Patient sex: F
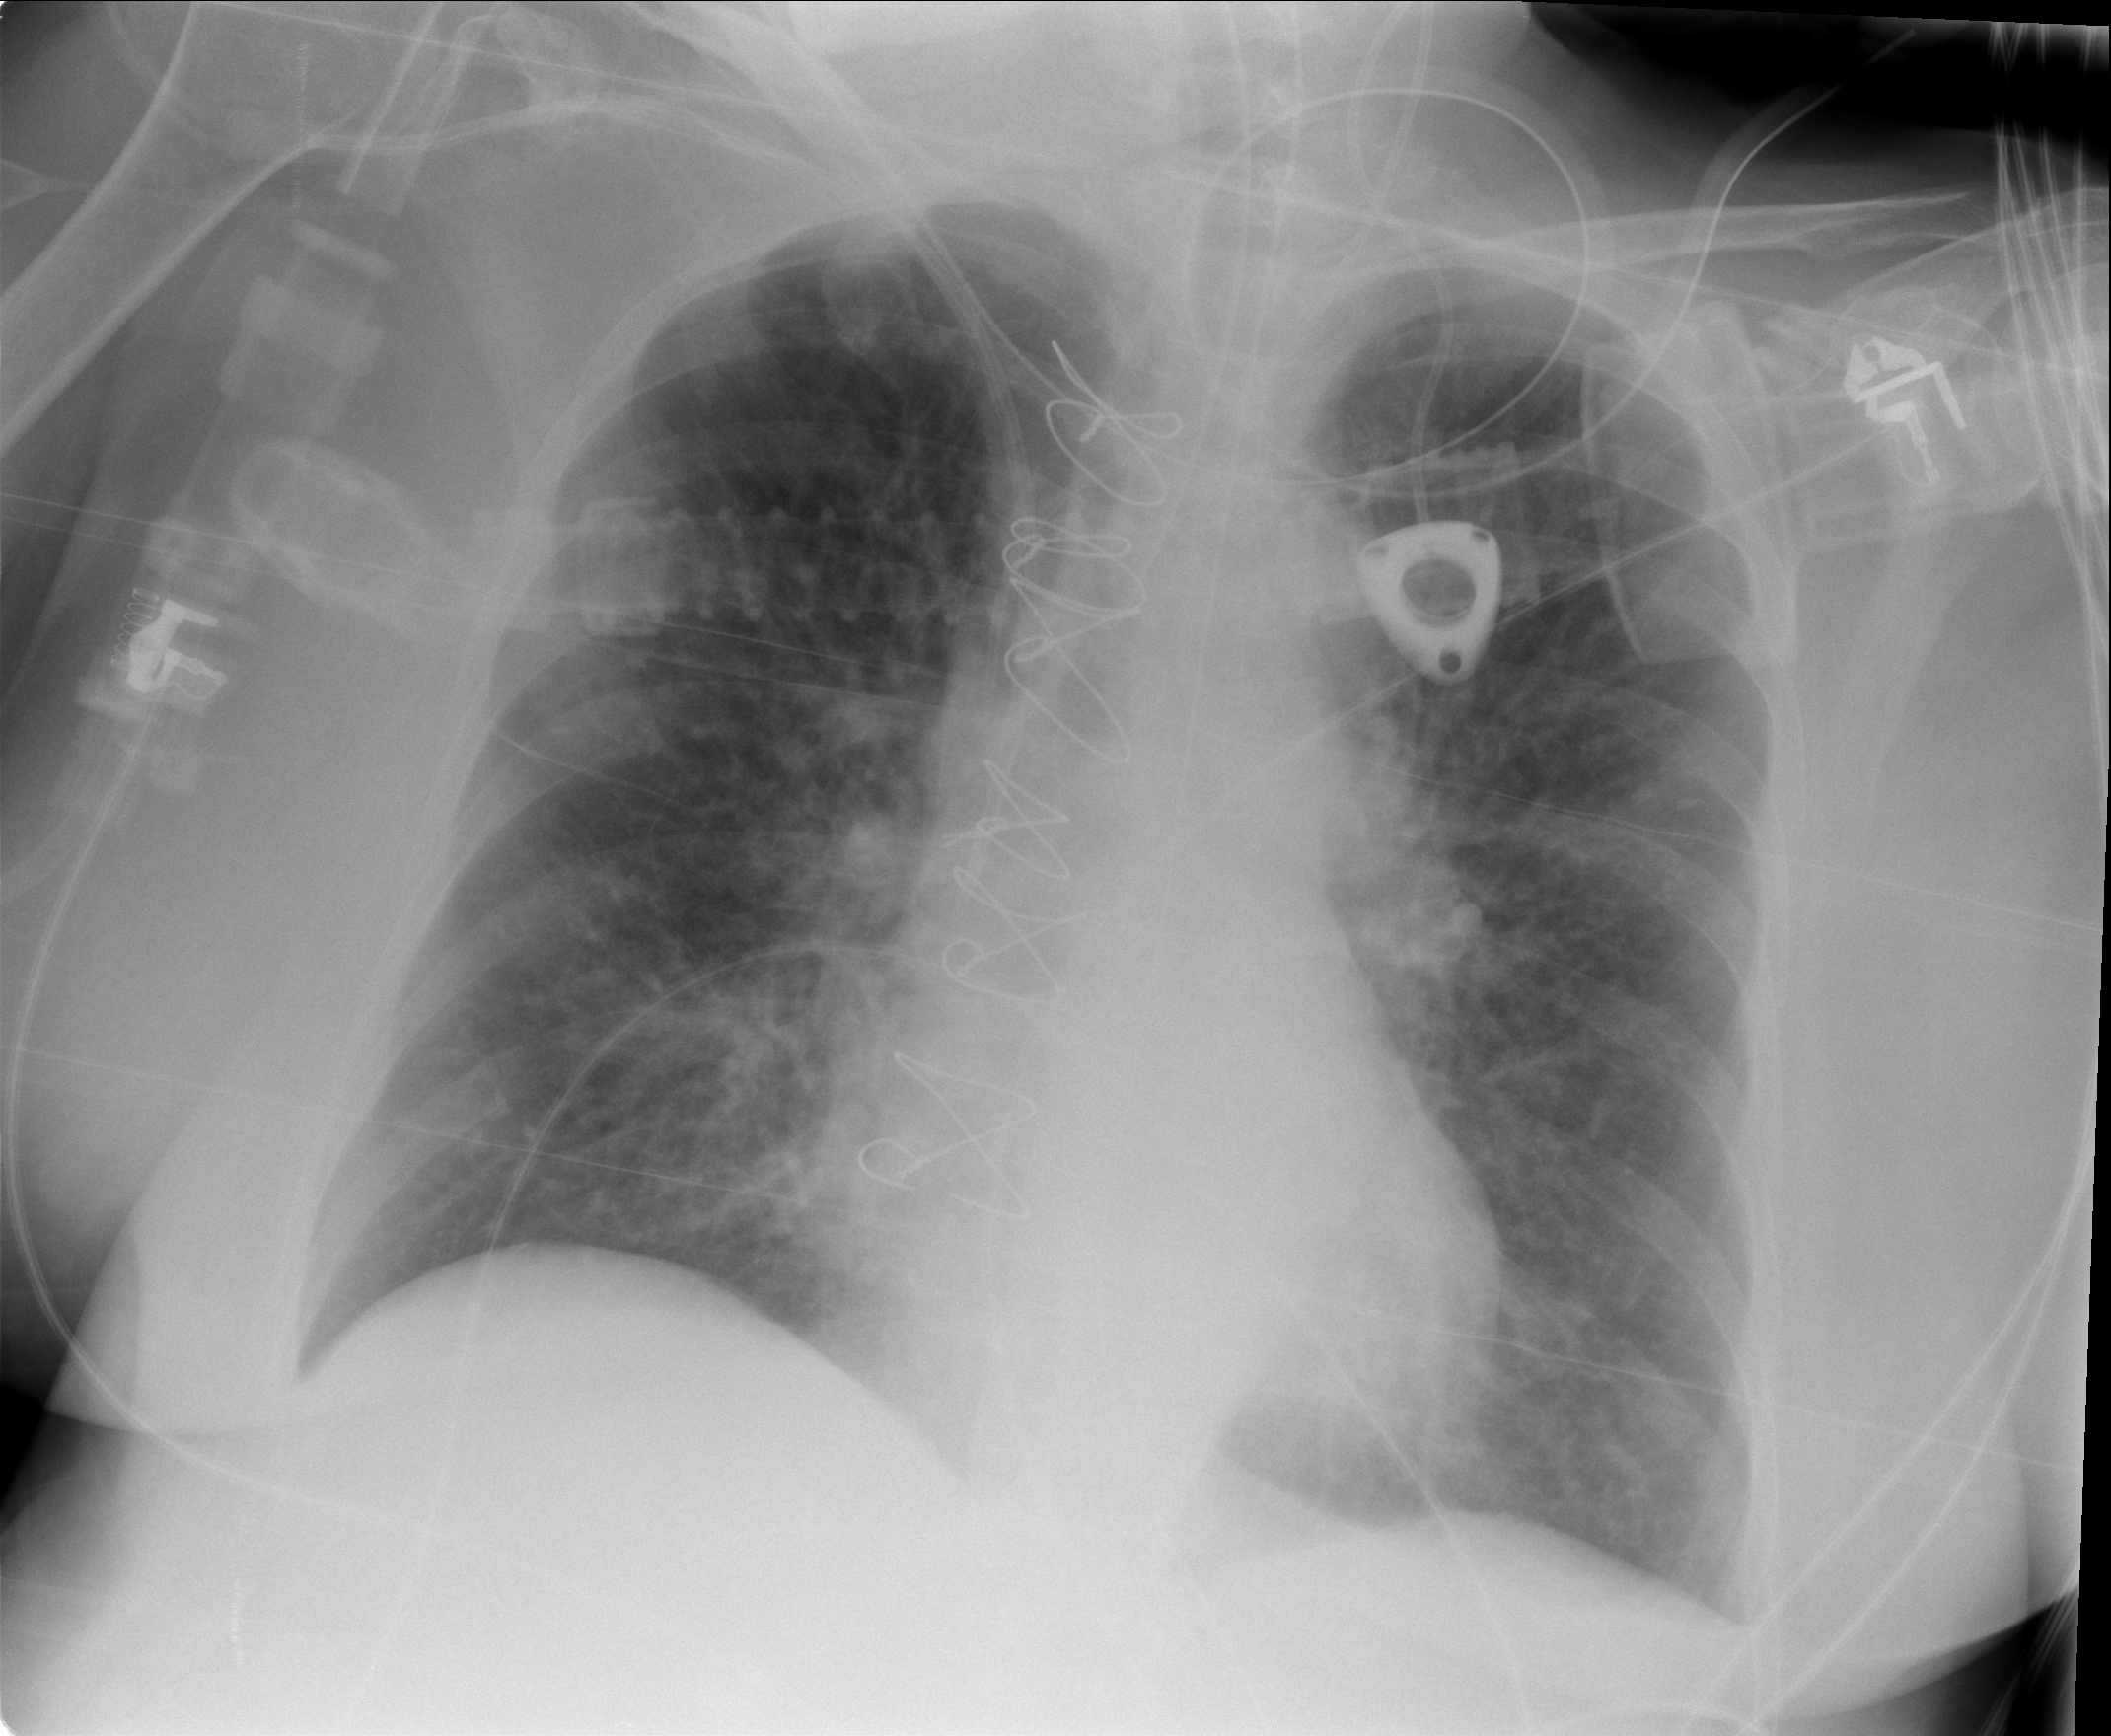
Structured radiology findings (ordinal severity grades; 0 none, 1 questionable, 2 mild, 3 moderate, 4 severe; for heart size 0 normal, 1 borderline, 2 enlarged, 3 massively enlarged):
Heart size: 0
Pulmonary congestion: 2
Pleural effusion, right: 0
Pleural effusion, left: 0
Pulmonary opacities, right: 0
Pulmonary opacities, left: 0
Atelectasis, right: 0
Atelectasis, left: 0